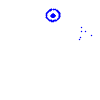
Particle: electron